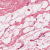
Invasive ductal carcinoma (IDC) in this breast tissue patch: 0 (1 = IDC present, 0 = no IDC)